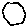
Label: hexagon